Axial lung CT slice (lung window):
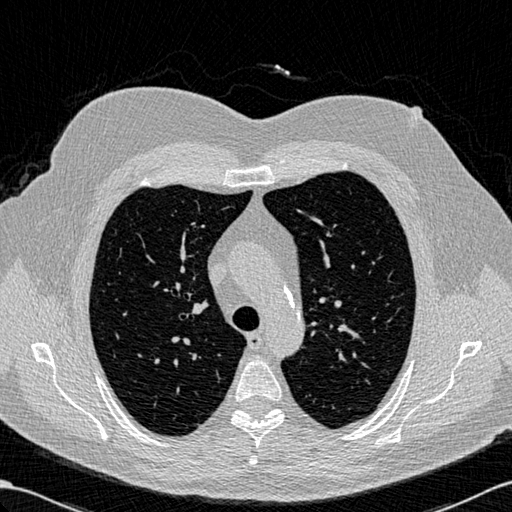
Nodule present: no